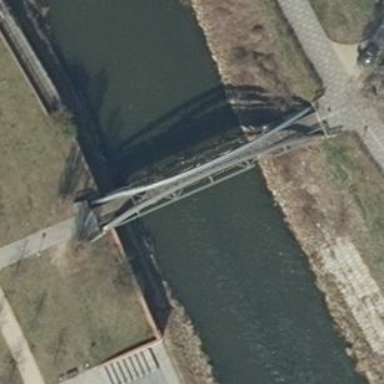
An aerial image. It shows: Man-made bridge.